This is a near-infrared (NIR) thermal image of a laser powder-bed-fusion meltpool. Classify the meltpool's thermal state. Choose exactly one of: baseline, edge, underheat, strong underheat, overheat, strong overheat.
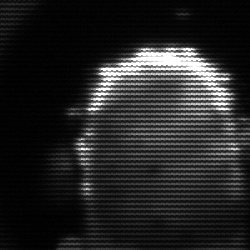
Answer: baseline